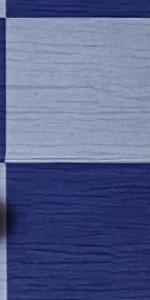
Label: Empty